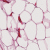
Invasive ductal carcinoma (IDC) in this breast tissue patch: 0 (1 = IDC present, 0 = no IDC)